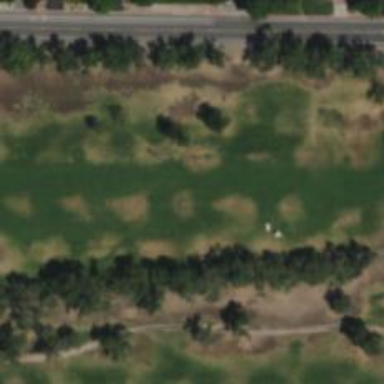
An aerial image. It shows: Golf hole.